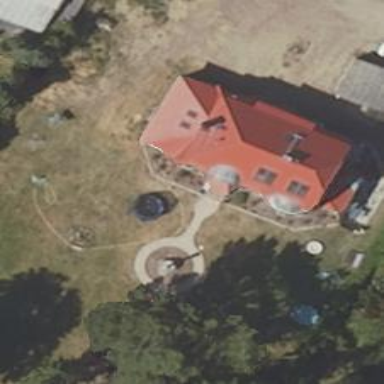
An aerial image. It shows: Simple house.